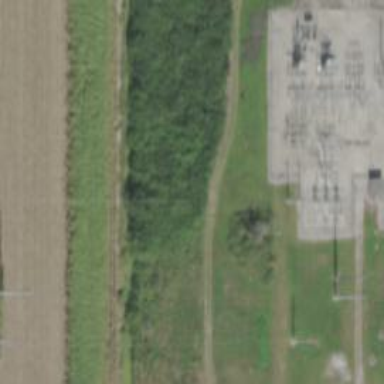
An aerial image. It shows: Power tower.